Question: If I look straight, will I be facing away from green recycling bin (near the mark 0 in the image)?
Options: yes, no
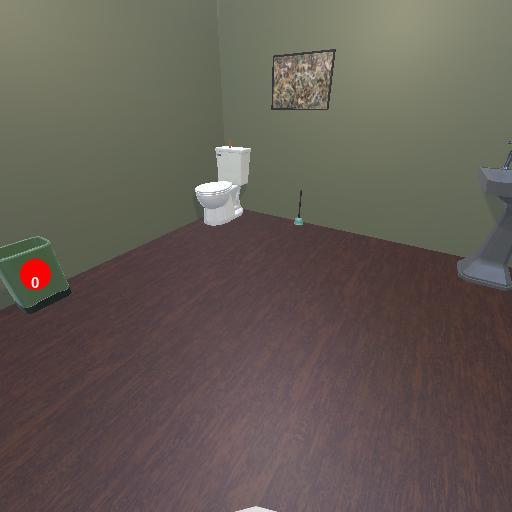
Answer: yes